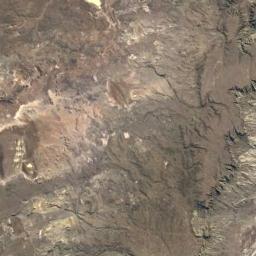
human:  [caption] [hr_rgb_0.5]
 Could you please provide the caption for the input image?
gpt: It is a large piece of dark yellow desert with many sand dunes and brown gullys .

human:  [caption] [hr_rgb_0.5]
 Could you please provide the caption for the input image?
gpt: The desert has dark gray soil and the desert terrain is rugged .

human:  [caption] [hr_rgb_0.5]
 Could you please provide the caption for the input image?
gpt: The desert is on the hill full of black sand .

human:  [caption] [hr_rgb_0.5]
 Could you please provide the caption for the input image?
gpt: There are deep ravines in this desert .

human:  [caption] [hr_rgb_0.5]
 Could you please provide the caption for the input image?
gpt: A brown desert covered with bare land and some fissures .